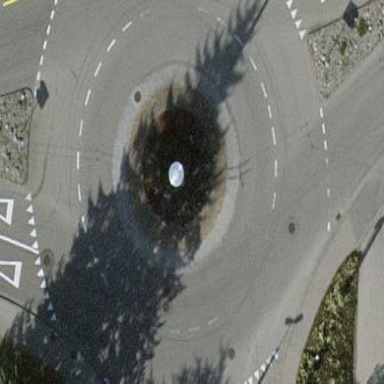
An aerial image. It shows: Secondary road with asphalt surface leading to roundabout. The roundabout has trolley wires above it.